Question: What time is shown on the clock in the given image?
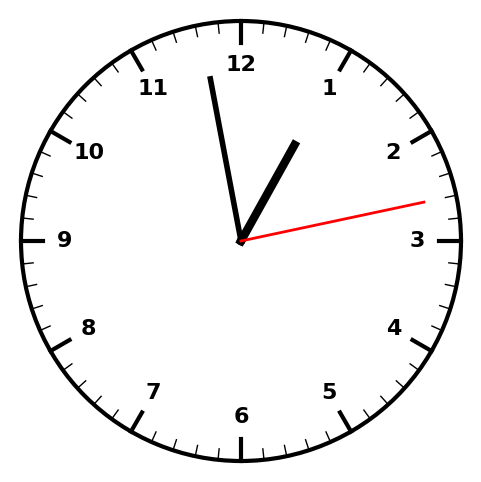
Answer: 12:58:13